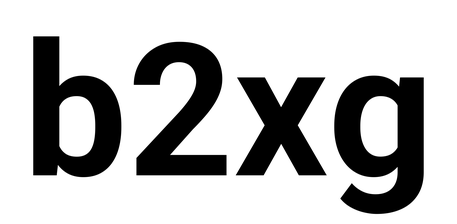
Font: Roboto_Bold